Question: I'm new to Maven and having difficulties packaging my java project as a executable Jar. The program compiles and works correctly when I run it from the IDE (IntelliJ).
I have the following pom.xml file:
'''
<?xml version="1.0" encoding="UTF-8"?>
<project xmlns="http://maven.apache.org/POM/4.0.0"
xmlns:xsi="http://www.w3.org/2001/XMLSchema-instance"
xsi:schemaLocation="http://maven.apache.org/POM/4.0.0 http://maven.apache.org/xsd/maven-4.0.0.xsd">
<modelVersion>4.0.0</modelVersion>
<groupId>com.mathanv</groupId>
<artifactId>AlgorithmicDebugger</artifactId>
<packaging>jar</packaging>
<version>0.1</version>
<name>Algorithmic Debugger</name>
<properties>
<jdk.version>1.6</jdk.version>
</properties>
<dependencies>
<dependency>
<groupId>net.sf.jung</groupId>
<artifactId>jung-graph-impl</artifactId>
<version>2.0.1</version>
</dependency>
<dependency>
<groupId>net.sf.jung</groupId>
<artifactId>jung-visualization</artifactId>
<version>2.0.1</version>
</dependency>
<dependency>
<groupId>com.sun</groupId>
<artifactId>tools</artifactId>
<version>1.4.2</version>
<scope>system</scope>
<systemPath>${java.home}/../lib/tools.jar</systemPath>
</dependency>
</dependencies>
<build>
<plugins>
<plugin>
<groupId>org.apache.maven.plugins</groupId>
<artifactId>maven-compiler-plugin</artifactId>
<version>2.3.2</version>
<configuration>
<source>${jdk.version}</source>
<target>${jdk.version}</target>
</configuration>
</plugin>
<plugin>
<groupId>org.apache.maven.plugins</groupId>
<artifactId>maven-jar-plugin</artifactId>
<version>2.5</version>
<configuration>
<archive>
<manifest>
<addClasspath>true</addClasspath>
<mainClass>com.mathanv.Main</mainClass>
</manifest>
</archive>
</configuration>
</plugin>
<plugin>
<groupId>org.apache.maven.plugins</groupId>
<artifactId>maven-dependency-plugin</artifactId>
<version>2.5.1</version>
<executions>
<execution>
<id>copy-dependencies</id>
<phase>package</phase>
<goals>
<goal>copy-dependencies</goal>
</goals>
<configuration>
<outputDirectory>${project.build.directory}/dependency-jars/</outputDirectory>
</configuration>
</execution>
</executions>
</plugin>
</plugins>
</build>
</project>
'''
The target directory looks like this:

However, when I run the application from terminal I get:
'''
mathan:target Mathan$ java -jar AlgorithmicDebugger-0.1.jar
Exception in thread "main" java.lang.NoClassDefFoundError: com/sun/jdi/IncompatibleThreadStateException
at com.mathanv.Main.main(Main.java:15)
Caused by: java.lang.ClassNotFoundException: com.sun.jdi.IncompatibleThreadStateException
at java.net.URLClassLoader$1.run(URLClassLoader.java:366)
at java.net.URLClassLoader$1.run(URLClassLoader.java:355)
at java.security.AccessController.doPrivileged(Native Method)
at java.net.URLClassLoader.findClass(URLClassLoader.java:354)
at java.lang.ClassLoader.loadClass(ClassLoader.java:423)
at sun.misc.Launcher$AppClassLoader.loadClass(Launcher.java:308)
at java.lang.ClassLoader.loadClass(ClassLoader.java:356)
... 1 more
'''
I thought it may have been the project not finding tools.jar? but it is inside the dependency folder I created.
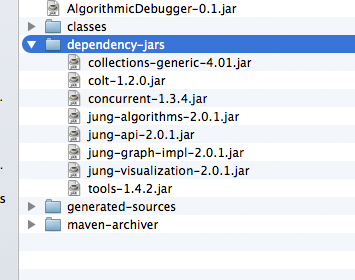
Answer: Used One-JAR to build all dependencies into one executable JAR.